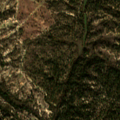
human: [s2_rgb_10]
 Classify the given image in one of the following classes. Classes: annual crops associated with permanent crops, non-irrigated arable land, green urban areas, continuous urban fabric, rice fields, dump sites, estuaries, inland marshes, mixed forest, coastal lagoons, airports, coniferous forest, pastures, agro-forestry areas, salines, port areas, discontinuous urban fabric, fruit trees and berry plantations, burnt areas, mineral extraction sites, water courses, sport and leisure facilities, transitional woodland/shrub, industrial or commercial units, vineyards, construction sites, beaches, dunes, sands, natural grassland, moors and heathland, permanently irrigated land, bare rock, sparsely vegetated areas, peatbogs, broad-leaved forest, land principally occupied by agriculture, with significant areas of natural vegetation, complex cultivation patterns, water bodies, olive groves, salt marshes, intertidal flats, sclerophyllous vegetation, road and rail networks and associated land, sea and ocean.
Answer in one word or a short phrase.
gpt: agro-forestry areas, broad-leaved forest, coniferous forest, transitional woodland/shrub